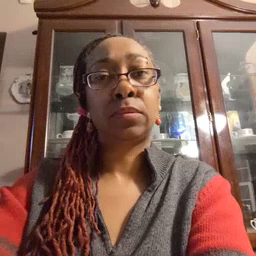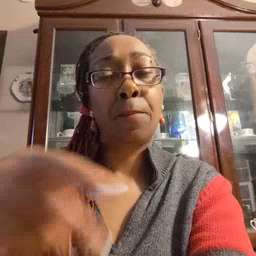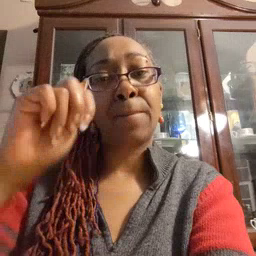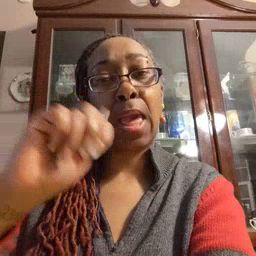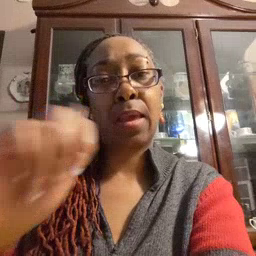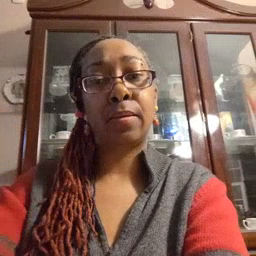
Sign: potty